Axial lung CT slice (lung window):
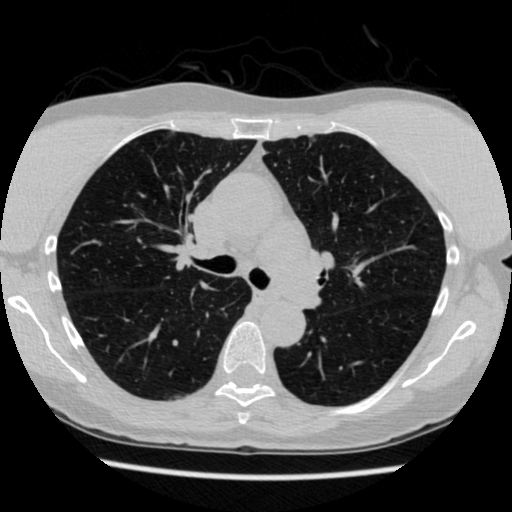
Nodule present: no